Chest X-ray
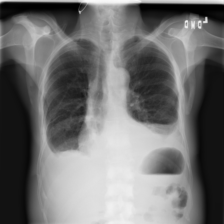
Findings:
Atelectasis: negative
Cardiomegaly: negative
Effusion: positive
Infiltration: negative
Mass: negative
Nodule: negative
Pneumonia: negative
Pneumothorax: negative
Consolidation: negative
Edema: negative
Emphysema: negative
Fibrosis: negative
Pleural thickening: negative
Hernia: negative